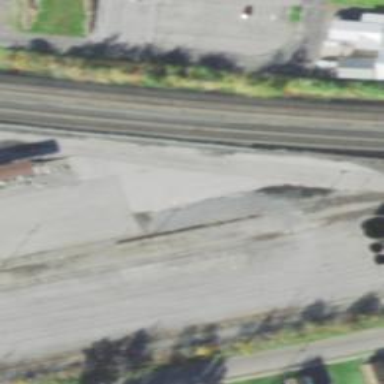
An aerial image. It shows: Railway yard in service.